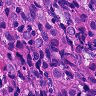
Metastatic tissue present: yes